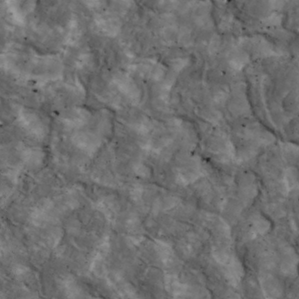
Label: non_frost